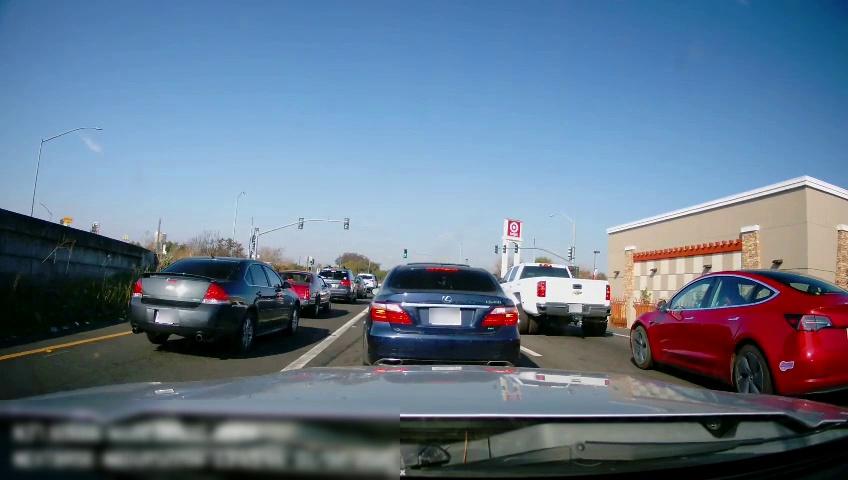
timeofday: Day
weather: Sunny
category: Drivable Space
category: Vehicles | Truck
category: Vehicles | Car
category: Vehicles | SUV
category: Vehicles | SUV
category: Vehicles | Car
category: Vehicles | SUV
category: Vehicles | Car
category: Vehicles | Car
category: Vehicles | Car
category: Lanes | Alternate Lane
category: Lanes | Alternate Lane
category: Lanes | Current Lane
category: Lanes | Current Lane
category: Traffic | Lights
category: Traffic | Lights
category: Traffic | Lights
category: Traffic | Lights
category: Traffic | Lights
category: Traffic | Lights
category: Traffic | Lights
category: Traffic | Lights
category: Traffic | Lights